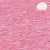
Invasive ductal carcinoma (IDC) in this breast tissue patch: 0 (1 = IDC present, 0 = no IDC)